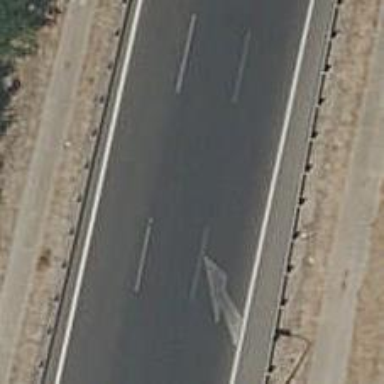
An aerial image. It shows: Motorway link.